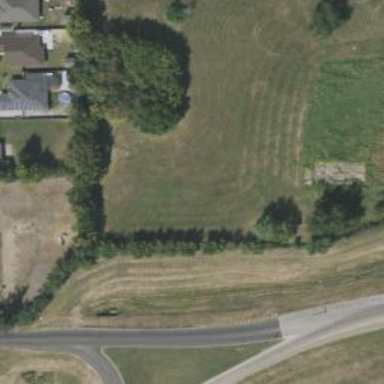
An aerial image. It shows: Grassy plot in zoning area.